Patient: sex M, age 69
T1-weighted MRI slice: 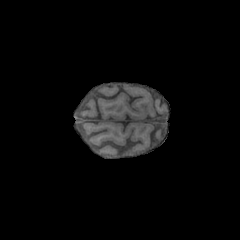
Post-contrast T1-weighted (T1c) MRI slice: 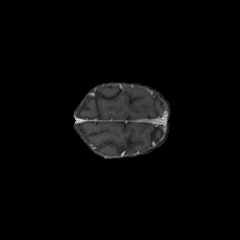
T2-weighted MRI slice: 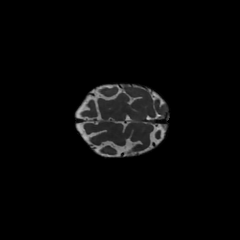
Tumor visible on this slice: no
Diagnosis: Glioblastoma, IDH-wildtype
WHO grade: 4